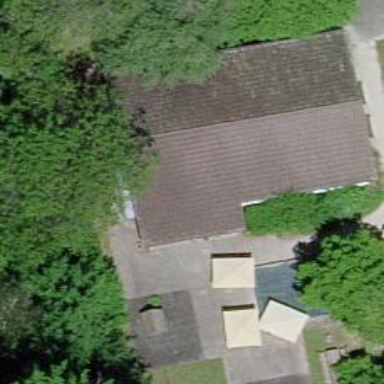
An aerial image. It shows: Kindergarten.